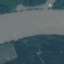
Land use / land cover class: River